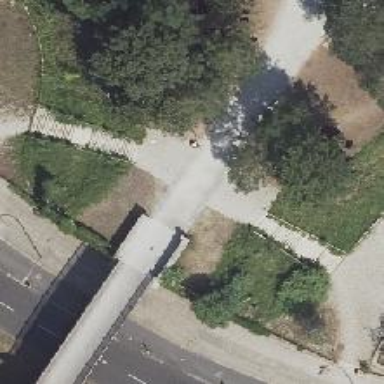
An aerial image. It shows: Compacted footway.